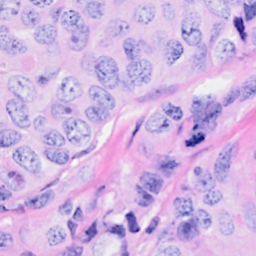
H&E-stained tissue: Breast